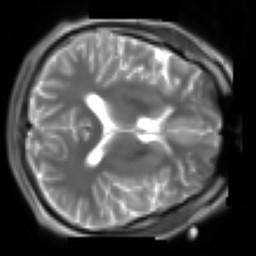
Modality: T2w
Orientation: axial